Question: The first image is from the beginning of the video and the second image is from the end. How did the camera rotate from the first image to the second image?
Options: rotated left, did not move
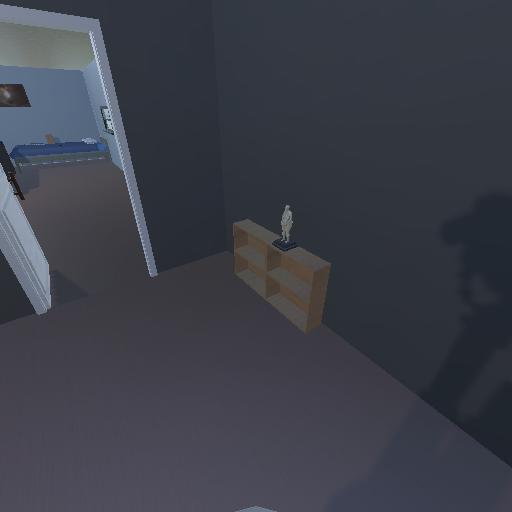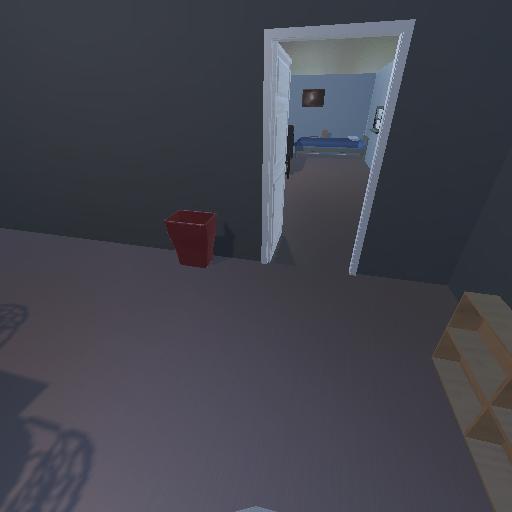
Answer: rotated left